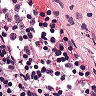
Metastatic tissue present: no